Question: I'm a little strange problem in my grid and not find out why. I have created several subgrid and never had problems in this grid but I'm having a difficult birth. The information for the main Grid is shown without any problem, but the subgrid shows nothing.

That is, he even succeeded in providing php json to the subgrid. I tried to enjoy another subgrid had to work, and I was changing the url, fields, etc. and only when I change the url of the main grid is that it lets me display. Why does anybody know?
'''
jQuery("#organismos").jqGrid({
url: 'model/ministerio/mod_organismo.php',
colNames:['Cod. Organismo','Data Efetiva','Estado', 'Sigla', 'Designacao curta', 'Designacao longa', 'Ultima alteracao', 'Alterado pelo utilizador'],
colModel:[
{name:'COD_ORG',index:'COD_ORG',width:80, align:'center', editable:true, editrules:{required:true}, editoptions:{size: 5 ,maxlength:4}, formoptions: { elmsuffix: ' *'}},
{name:'DATA_EFETIVA',index:'DATA_EFETIVA',width:100,align:'center',datefmt: 'Y/M/d', editrules:{date:true},editable:true,editoptions:{ size: 11, maxlength: 10,dataInit: function(element) {$(element).datepicker({dateFormat: date_format, autosize:true})}}, formoptions: { elmsuffix: ' *'}},
{name:'ESTADO_DTEF',index:'ESTADO_DTEF',width:50, align:'center',edittype:'select', editoptions:{value:{A:'Ativo',I:'Inativo'}}, editable:true, editrules:{required:true}, formoptions: { elmsuffix: ' *'}},
{name:'SIGLA_ORG',index:'SIGLA_ORG',width:80, align:'center', editable:true, editrules:{required:true}, editoptions:{size: 13 ,maxlength:12}, formoptions: { elmsuffix: ' *'}},
{name:'DESC_C_ORG',index:'DESC_C_ORG', width:150, align:'center', editable:true, editoptions:{size: 31, maxlength:30}},
{name:'DESC_L_ORG',index:'DESC_L_ORG', width:300, align:'center', edittype:'textarea' ,editable:true, editrules:{required:true}, editoptions:{size: 31, maxlength:150}, formoptions: { elmsuffix: ' *'}},
{name:'DATA_ULT_ALT',index:'DATA_ULT_ALT', hidden:true},
{name:'UTILIZADOR',index:'UTILIZADOR', hidden:true}
],
sortname: 'DATA_EFETIVA',
caption:"Objetivo do Projeto",
pager: '#pager1',
height:'400',
multiselect: false,
subGrid: true,
subGridOptions: { "plusicon" : "ui-icon-triangle-1-e",
"minusicon" :"ui-icon-triangle-1-s",
"openicon" : "ui-icon-arrowreturn-1-e",
"reloadOnExpand" : false,
"selectOnExpand" : true },
subGridRowExpanded: function(subgrid_id, row_id) {
var subgrid_table_id, pager_id;
subgrid_table_id = subgrid_id+"_t";
pager_id = "p_"+subgrid_table_id;
$("#"+subgrid_id).html("<table id='"+subgrid_table_id+"' class='scroll'></table><div id='"+pager_id+"' class='scroll'></div>");
jQuery("#"+subgrid_table_id).jqGrid({
url:"model/objetivos/mod_obj_estrategicos.php?idorg="+row_id,
colNames:['Cod. Obj. Estrategico','Data Efetiva','Estado', 'Designacao curta', 'Designacao longa', 'Peso', 'Ultima alteracao', 'Alterado pelo utilizador'],
colModel:[
{name:'COD_OBJ_EST',index:'COD_OBJ_EST', width:80, align:'center', editable:true, editrules:{required:true}, editoptions:{size: 5 ,maxlength:4}, formoptions: { elmsuffix: ' *'}},
{name:'DATA_EFETIVA',index:'DATA_EFETIVA',width:100,align:'center',editable:true,editoptions:{ size: 11, maxlength: 10,dataInit: function(element) {$(element).datepicker({dateFormat: date_format, autosize:true})}}, formoptions: { elmsuffix: ' *'}},
{name:'ESTADO_DTEF',index:'ESTADO_DTEF', width:50, align:'center',edittype:'select', editoptions:{value:{A:'Ativo',I:'Inativo'}}, editable:true, editrules:{required:true}, formoptions: { elmsuffix: ' *'}},
{name:'DESC_C_OBJ_EST',index:'DESC_C_OBJ_EST', width:100, align:'center' ,editable:true, editrules:{required:true}, editoptions:{size: 31 ,maxlength:30}, formoptions: { elmsuffix: ' *'}},
{name:'DESC_L_OBJ_EST',index:'DESC_L_OBJ_EST', width:300, align:'center', edittype:'textarea' ,editable:true, editrules:{required:true}, editoptions:{size: 31 ,maxlength:150}, formoptions: { elmsuffix: ' *'}},
{name:'PESO',index:'PESO', width:50, align:'center',editable:true, editrules:{required:true, number: true}, editoptions:{size: 6 ,maxlength:5}, formoptions: { elmsuffix: ' *'}},
{name:'DATA_ULT_ALT',index:'DATA_ULT_ALT', hidden:true},
{name:'UTILIZADOR',index:'UTILIZADOR', hidden:true}
],
rowNum:20,
pager: pager_id,
sortorder: "asc",
editurl:"controller/objetivos/Estrategicos.php?idorg=" +row_id,
height: '100%',
autowidth: true
});
jQuery("#"+subgrid_table_id).jqGrid('navGrid',"#"+pager_id,{edit:true,add:true,del:true, view:true});
}
});
'''
Result in JSON from grid 1:
'''
{"page":"1","total":1,"records":"3","rows":[{"id":"1 ","cell":["1 ","2012\/10\/24","Ativo","Ta","funcionar?","OK","2012\/10\/18 13:49:35","1"]},{"id":"21 ","cell":["21 ","2012\/10\/31","Ativo","aa","aaa","oaa","2013\/01\/17 10:59:52","1"]},{"id":"12 ","cell":["12 ","2013\/01\/09","Ativo","TEJO","rio","rio","2013\/01\/03 18:21:40","1"]}]}
'''
Result in JSON from grid 2 when I select a row in the grid 1:
'''
{"page":"1","total":1,"records":"3","rows":[{"id":"AAASwaAAEAAAAC7AAA","cell":["12 ","2013\/01\/03","Ativo","1","1","1","2013\/01\/18 15:00:46","1"]},{"id":"AAASwaAAEAAAAC\/AAA","cell":["3 ","2012\/11\/01","Ativo","Barcelona","Juventus","14.9","2012\/12\/28 14:49:57","1"]},{"id":"AAASwaAAEAAAAC8AAB","cell":["4 ","2012\/12\/24","Ativo","Sim","ok","75.69","2012\/12\/28 14:50:33","1"]}]}
'''
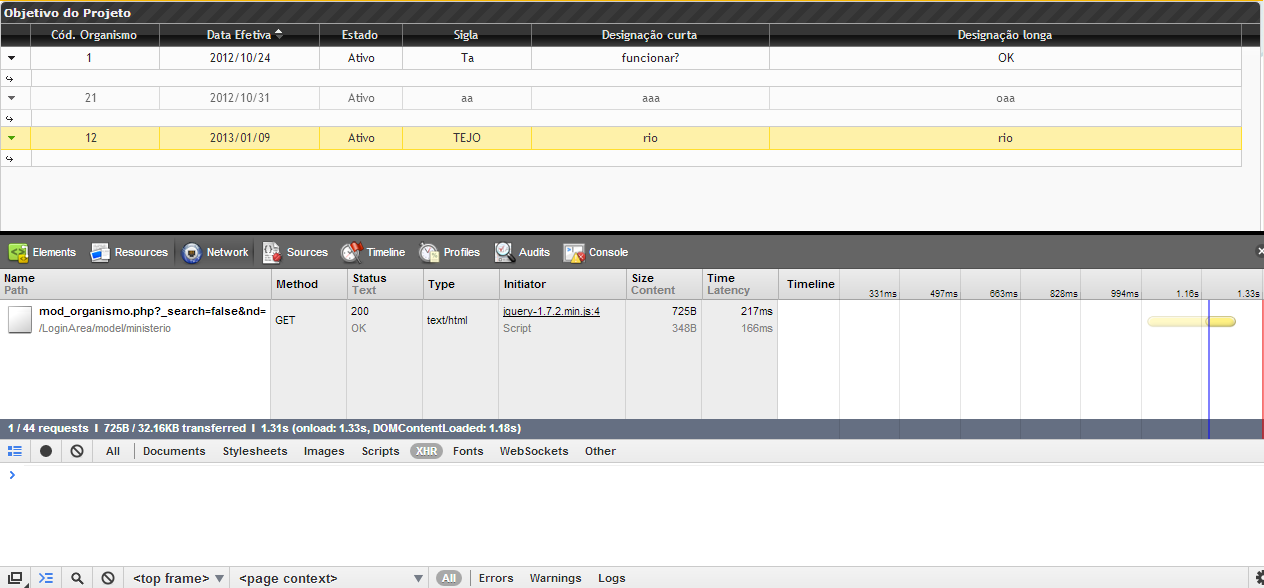
Answer: Like I wrote already before in the comments the reason of the problem is wrong values of 'id'. If one remove trailing spaces from ids ('"1 "' to '"1"', '"21 "' to '"21"' and '"12 "' to '"12"') the original <URL>: